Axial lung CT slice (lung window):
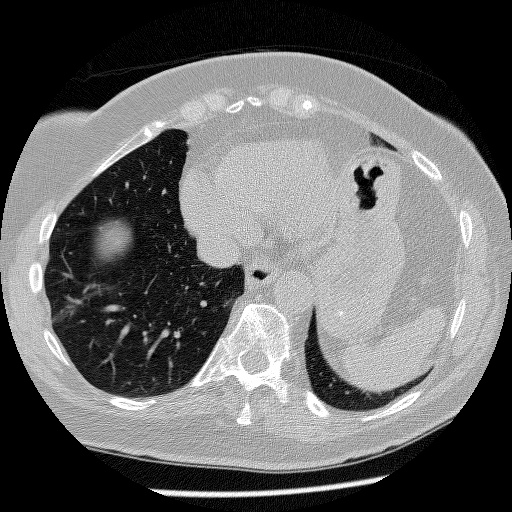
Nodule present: no